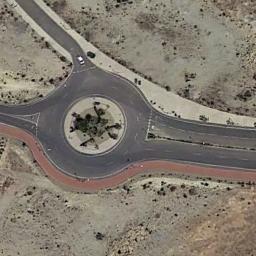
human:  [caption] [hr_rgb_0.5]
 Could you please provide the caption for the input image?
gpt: There is s car at the roundabout .

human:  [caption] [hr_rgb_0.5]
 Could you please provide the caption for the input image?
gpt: The roundabout is on the bare land .

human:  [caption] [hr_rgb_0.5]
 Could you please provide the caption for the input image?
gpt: The roundabout connects three roads and some trees are in the middle of the roundabout .

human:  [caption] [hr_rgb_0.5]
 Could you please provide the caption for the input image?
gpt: There are some trees and a large wasteland around the crossroads .

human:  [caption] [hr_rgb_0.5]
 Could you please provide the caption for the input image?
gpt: There are bare land around the roundabout .